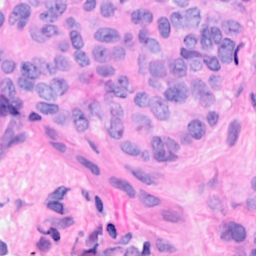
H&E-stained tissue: Breast